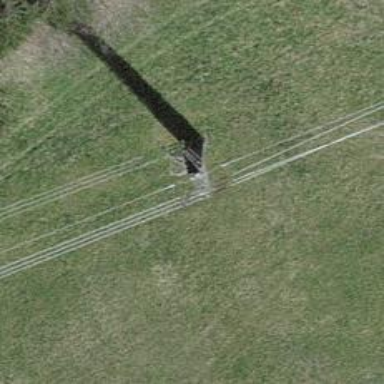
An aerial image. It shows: Three power lines with cables.